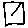
Label: square